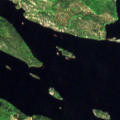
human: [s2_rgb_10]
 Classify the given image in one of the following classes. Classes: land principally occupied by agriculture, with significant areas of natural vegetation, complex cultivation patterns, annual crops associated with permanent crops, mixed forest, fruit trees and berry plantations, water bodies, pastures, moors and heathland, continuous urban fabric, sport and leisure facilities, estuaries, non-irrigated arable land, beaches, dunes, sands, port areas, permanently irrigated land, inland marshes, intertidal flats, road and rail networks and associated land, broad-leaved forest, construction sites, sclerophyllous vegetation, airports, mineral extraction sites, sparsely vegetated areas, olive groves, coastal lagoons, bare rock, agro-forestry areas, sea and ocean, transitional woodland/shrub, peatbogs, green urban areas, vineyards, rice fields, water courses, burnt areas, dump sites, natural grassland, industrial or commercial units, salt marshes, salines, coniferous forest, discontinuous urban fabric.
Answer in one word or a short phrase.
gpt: coniferous forest, mixed forest, water bodies